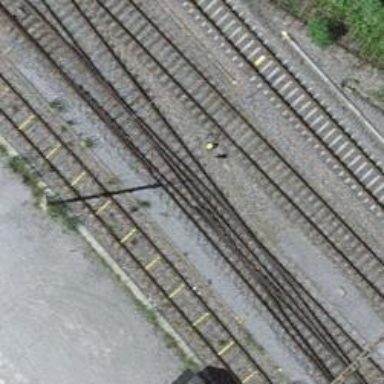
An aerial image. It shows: Railway switch.